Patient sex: F
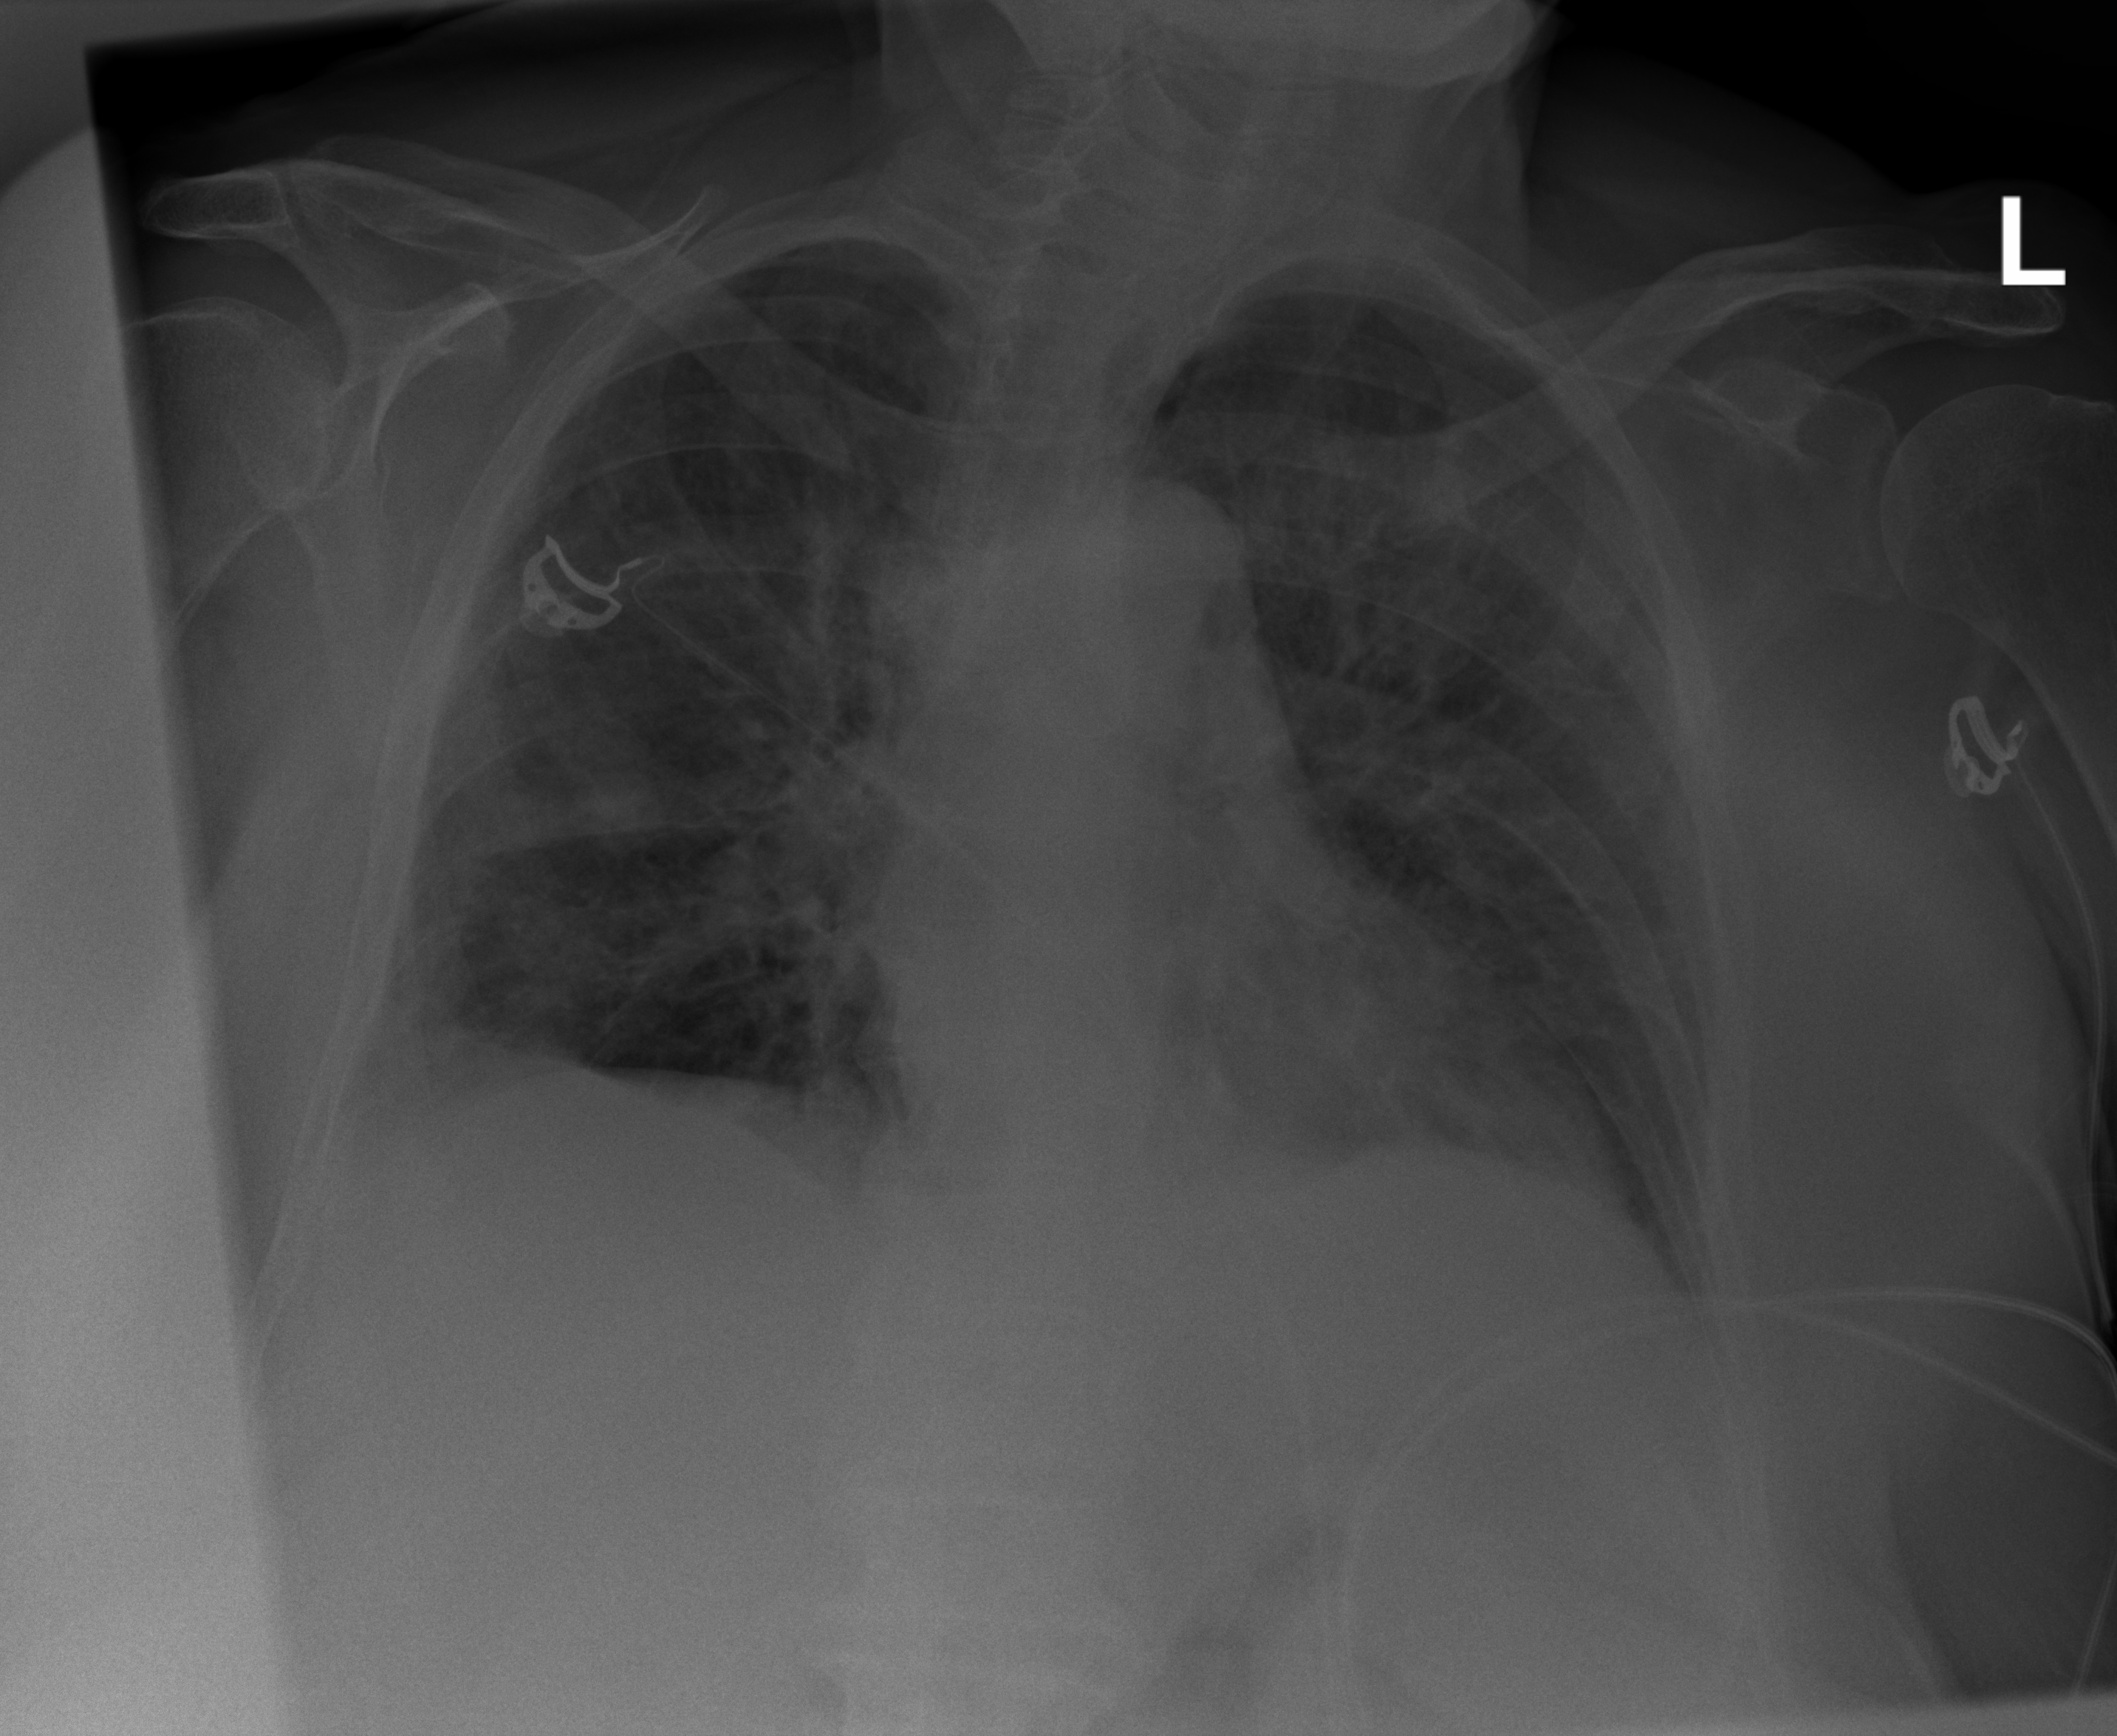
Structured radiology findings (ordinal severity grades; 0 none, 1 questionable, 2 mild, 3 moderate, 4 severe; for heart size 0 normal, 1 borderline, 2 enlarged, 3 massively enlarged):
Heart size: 0
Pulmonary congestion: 2
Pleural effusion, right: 2
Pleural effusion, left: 1
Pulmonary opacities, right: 2
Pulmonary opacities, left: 2
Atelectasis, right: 2
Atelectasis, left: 2